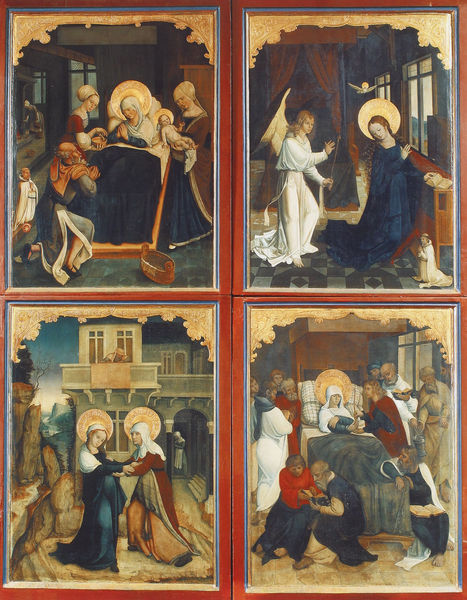
Titel: Lautenbach, Hochaltar der Wallfahrts- und Pfarrkirche St. Mariä Krönung
Künstler: Meister des Lautenbacher Hochaltares
Standort: Lautenbach, St. Maria Krönung (EU - D - BW)
Schlagwörter: tod, engel, heiligenschein, heilige, erzählung, altarbilder